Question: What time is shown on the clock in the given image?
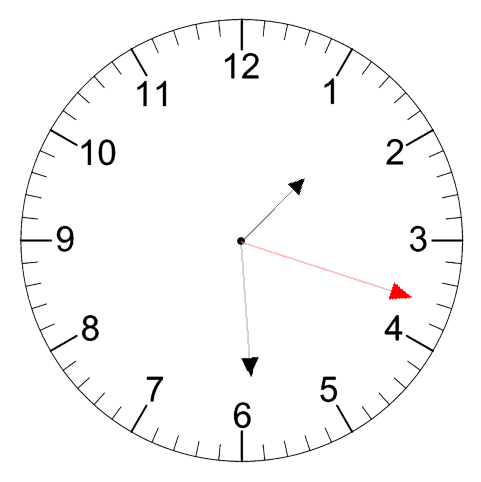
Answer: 01:29:18